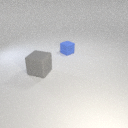
small blue rubber cube behind large gray rubber cube